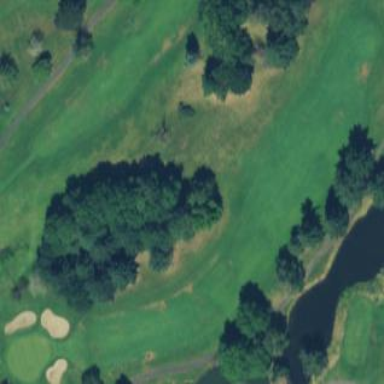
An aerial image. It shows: Well-manicured mown grass area used as golf fairway.